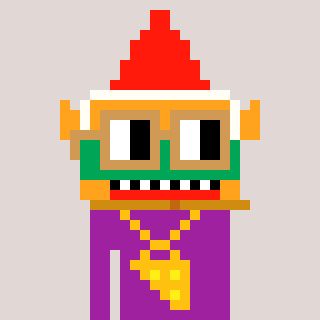
a pixel art character with square brown glasses, a gnome-shaped head and a magenta-colored body on a warm background